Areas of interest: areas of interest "Jinan Oulibu Animal Kingdom"
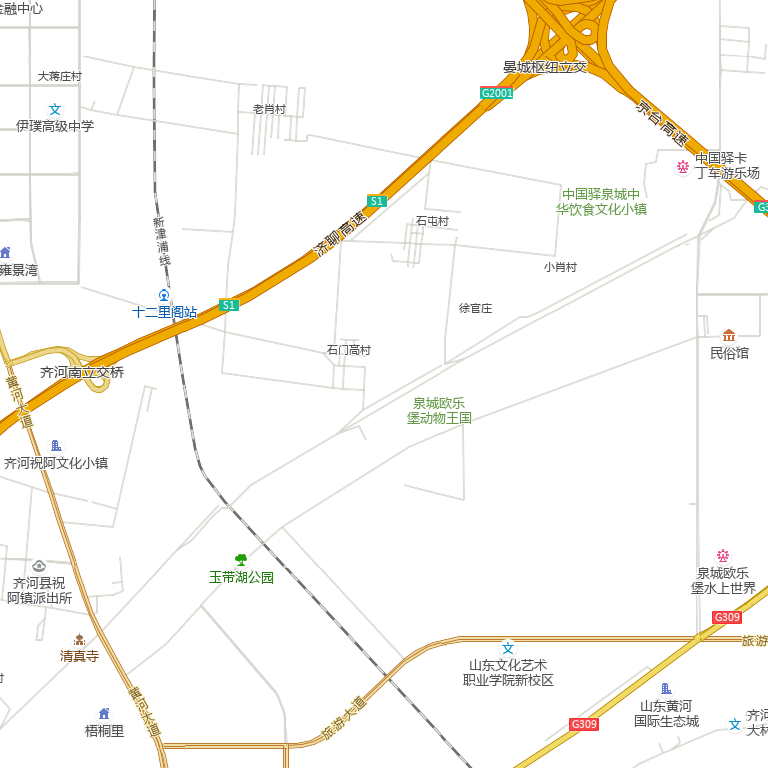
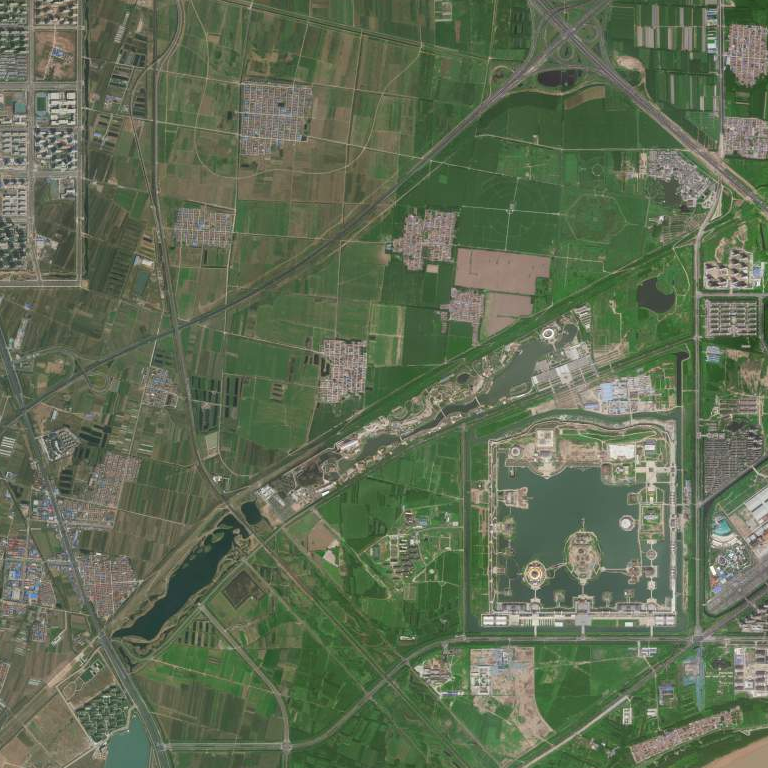